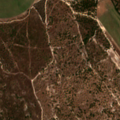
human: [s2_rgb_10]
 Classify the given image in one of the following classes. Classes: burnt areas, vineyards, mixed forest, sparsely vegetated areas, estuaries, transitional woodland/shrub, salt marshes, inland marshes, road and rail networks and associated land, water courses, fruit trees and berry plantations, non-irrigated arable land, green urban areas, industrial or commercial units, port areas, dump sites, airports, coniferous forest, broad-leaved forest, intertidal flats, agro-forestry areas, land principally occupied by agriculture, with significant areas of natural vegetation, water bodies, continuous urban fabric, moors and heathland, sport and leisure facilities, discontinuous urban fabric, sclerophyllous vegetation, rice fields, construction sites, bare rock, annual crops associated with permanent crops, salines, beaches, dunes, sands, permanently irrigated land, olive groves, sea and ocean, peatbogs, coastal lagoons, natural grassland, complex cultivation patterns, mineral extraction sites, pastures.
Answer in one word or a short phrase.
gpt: permanently irrigated land, mixed forest, transitional woodland/shrub